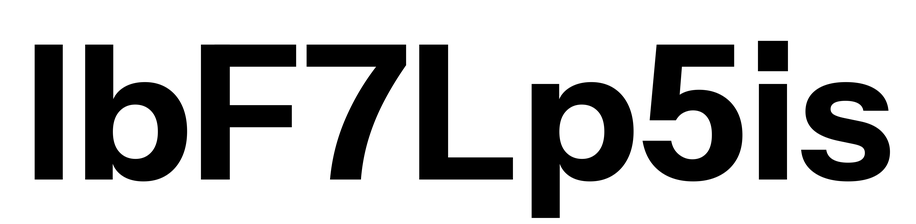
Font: InstrumentSans_Bold